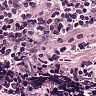
Metastatic tissue present: no